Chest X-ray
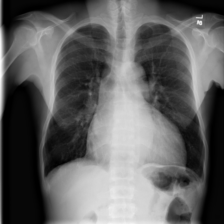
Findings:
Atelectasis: negative
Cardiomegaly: negative
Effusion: negative
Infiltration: negative
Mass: negative
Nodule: negative
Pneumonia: negative
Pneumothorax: negative
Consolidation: negative
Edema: negative
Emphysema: negative
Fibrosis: negative
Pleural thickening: negative
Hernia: negative